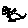
Label: cat